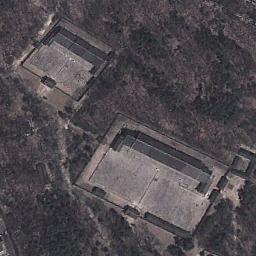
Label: palace